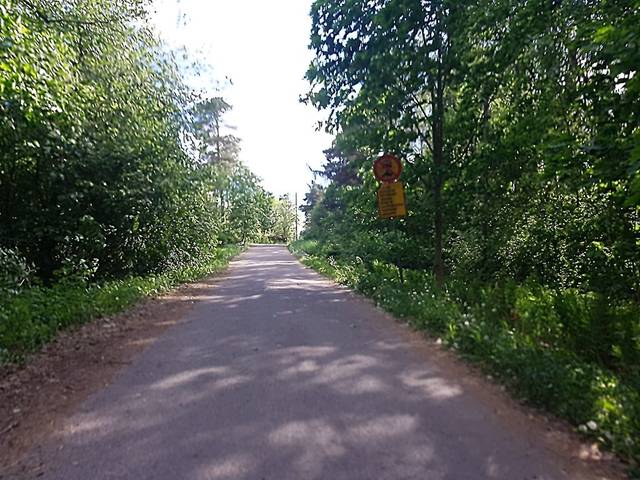
Region: Finland
Coordinates: 60.205, 24.848